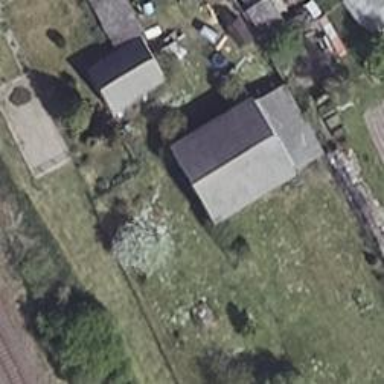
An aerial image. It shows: Shed building.